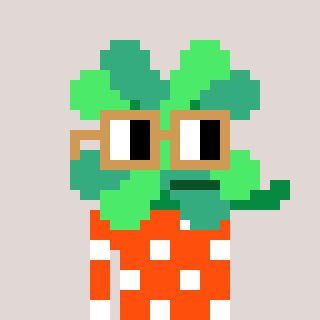
a pixel art character with square brown glasses, a clover-shaped head and a orange-colored body on a warm background